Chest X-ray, PA view. Patient: 44 years old, sex F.
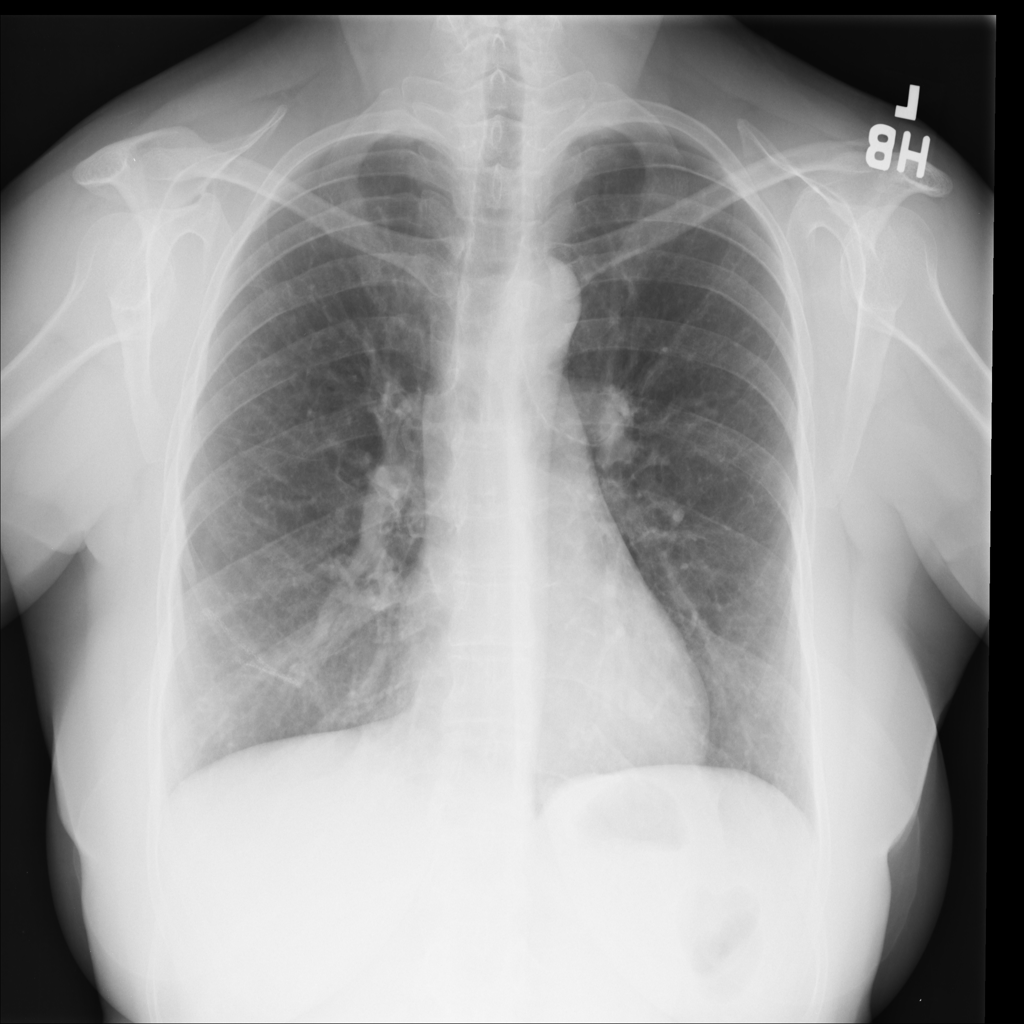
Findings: No Finding